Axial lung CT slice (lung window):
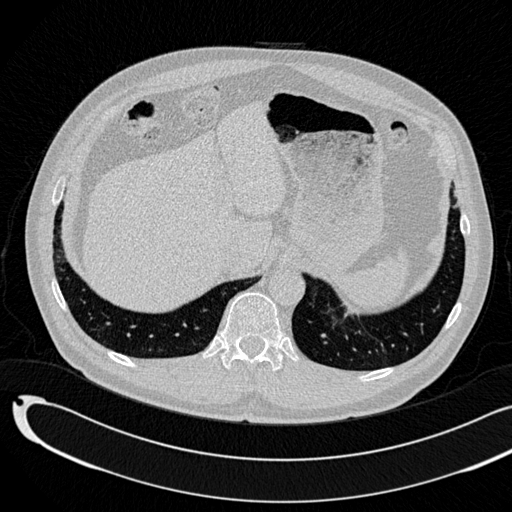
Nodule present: no